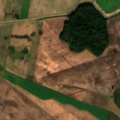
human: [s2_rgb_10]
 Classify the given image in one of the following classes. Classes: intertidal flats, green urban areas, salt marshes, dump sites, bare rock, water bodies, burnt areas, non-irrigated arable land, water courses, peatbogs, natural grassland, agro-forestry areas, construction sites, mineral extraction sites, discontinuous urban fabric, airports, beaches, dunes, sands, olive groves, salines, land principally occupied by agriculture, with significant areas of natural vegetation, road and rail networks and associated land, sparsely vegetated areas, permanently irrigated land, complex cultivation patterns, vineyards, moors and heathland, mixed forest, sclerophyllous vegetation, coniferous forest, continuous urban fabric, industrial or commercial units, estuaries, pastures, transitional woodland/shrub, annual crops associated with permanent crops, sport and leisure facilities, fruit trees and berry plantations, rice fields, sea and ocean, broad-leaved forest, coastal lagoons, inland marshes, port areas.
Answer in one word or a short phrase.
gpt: non-irrigated arable land